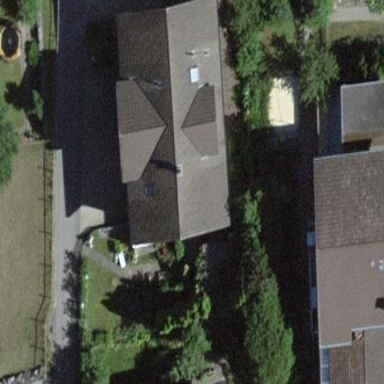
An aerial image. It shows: Residential building.